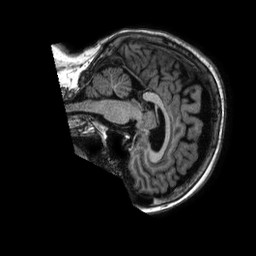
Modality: T1w
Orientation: sagittal
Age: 76
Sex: female
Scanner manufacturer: philips
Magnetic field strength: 1.5 T
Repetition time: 0.00821 s
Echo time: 0.003774 s